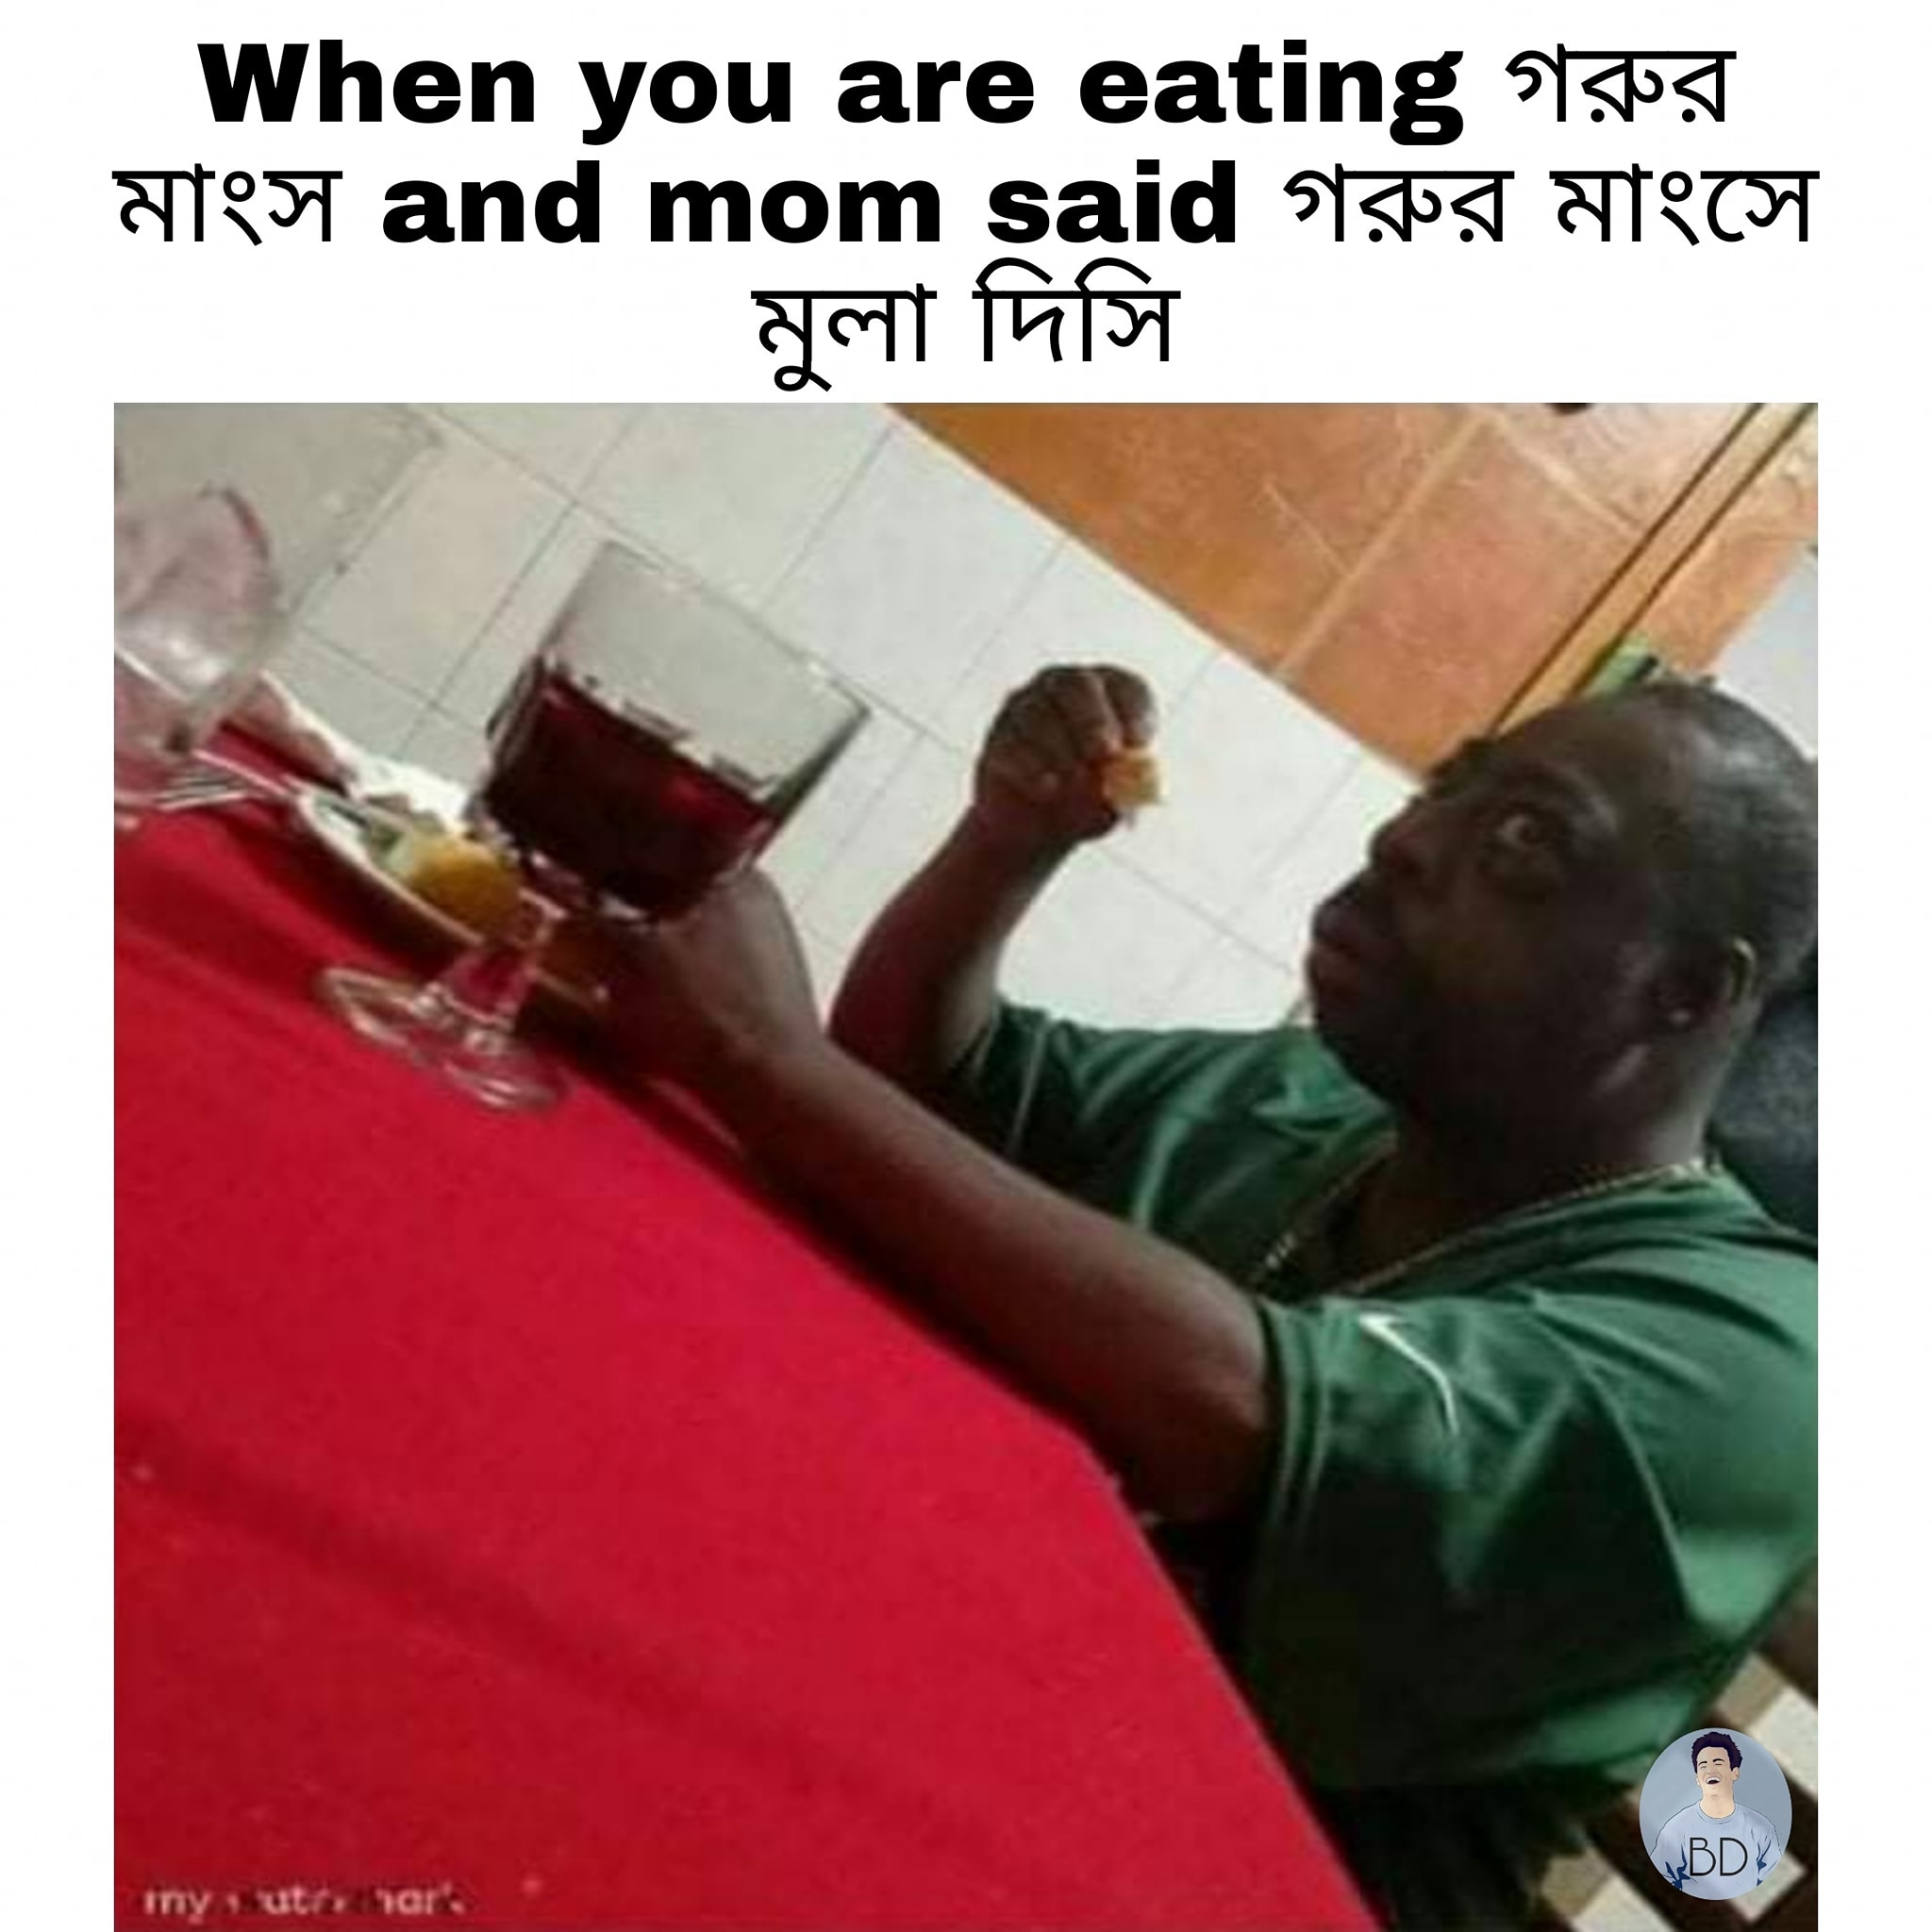
Caption: When you are eating গরুর মাংস  and mom said গরুর মাংসে মুলা দিসি
Label: non-hate